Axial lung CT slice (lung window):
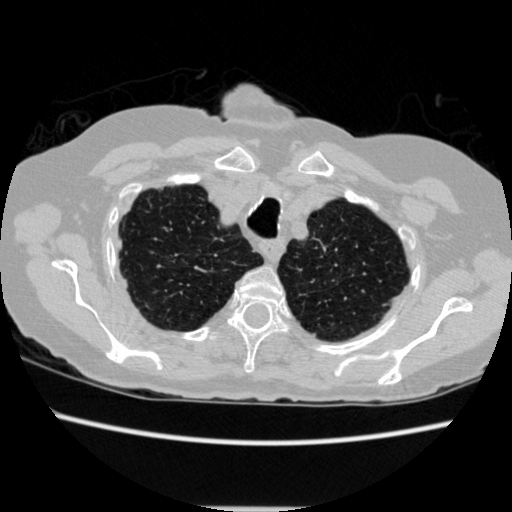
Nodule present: no